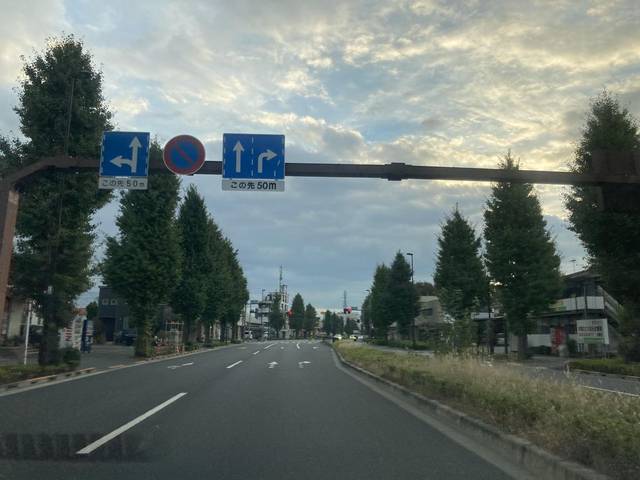
Region: Japan
Coordinates: 35.689, 139.507